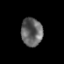
Tissue: prostate
Cell type: Epithelial cells
Senescence score: 0.2827
Nuclear area (px): 590
Mean DAPI intensity: 99.551